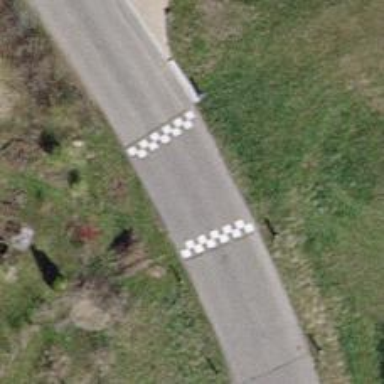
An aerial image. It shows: Traffic calming table.